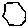
Label: hexagon